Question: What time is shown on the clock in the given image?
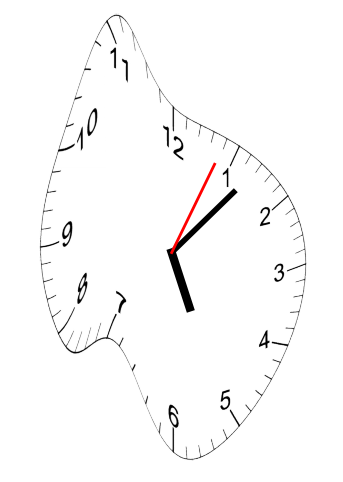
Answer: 05:07:04